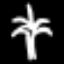
Label: palm tree